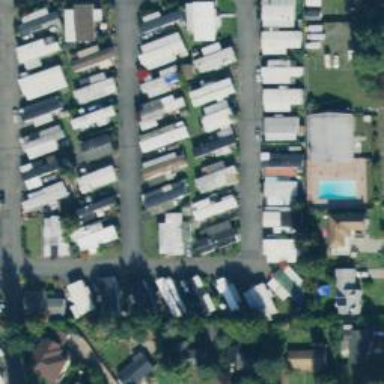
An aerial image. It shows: Residential area known as trailer park.